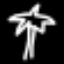
Label: palm tree